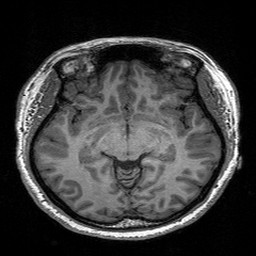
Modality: T1w
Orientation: coronal
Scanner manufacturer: siemens
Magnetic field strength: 3 T